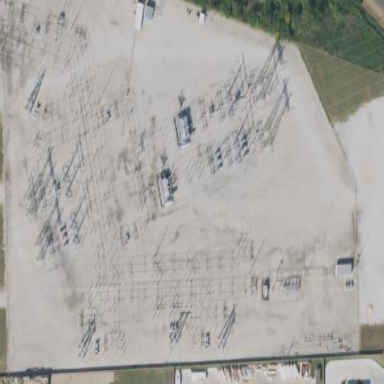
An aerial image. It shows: Outdoor power substation. The substation is at the transmission level. It is surrounded by fence.